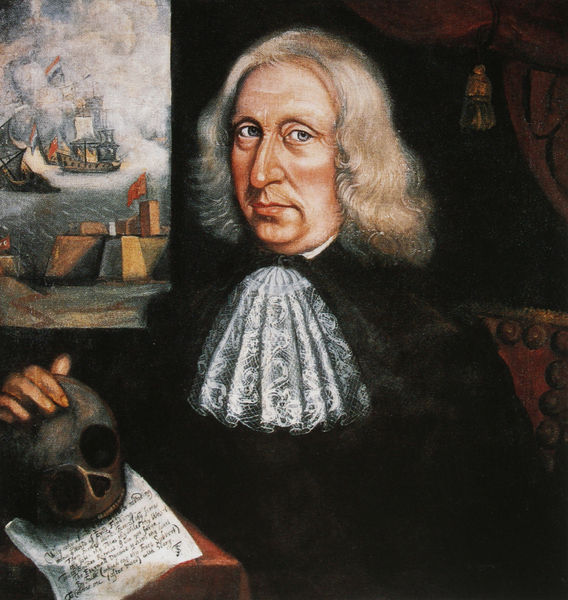
Titel: Selbstbildnis
Künstler: Thomas Smith
Standort: Worcester (Massachusetts)
Institution: Worcester Art Museum
Schlagwörter: blau, dunkel, feuer, gemälde, hand, himmel, kampf, kopf, mann, meer, schatten, wasser, weiß, wolken, see, sitzen, braun, fenster, frankreich, grau, haar, hell, hut, licht, mund, nase, raum, schwarz, stuhl, tisch, zimmer, ölbild, blick, rot, tuch, weg, muster, alt, blond, augen, barock, blass, gesicht, inkarnat, kragen, pelz, schädel, silber, spitze, tod, bild, bildnis, herr, holland, innenraum, niederlande, portrait, porträt, tischdecke, vorhang, öl, rauch, wege, haare, mantel, sessel, sitzend, spitzen, blatt, augenbrauen, blaue augen, bruststück, england, kinn, lippen, locken, rosa, scheitel, handel, fell, perücke, schiff, schiffe, schrift, segel, wangen, wellen, papier, sitz, fahnen, fahne, flagge, segelschiff, mauer, nebel, französisch, hafen, schiffahrt, brandung, dampf, krieg, schlacht, seestück, wogen, halstuch, dunkelrot, melancholie, kordel, quaste, rüschen, nieten, selbstporträt, knochen, vanitas, memento mori, vergänglichkeit, greis, zettel, burg, fenter, festung, dreiviertel, text, augenhöhlen, leinwand, krause, vertrag, skelett, totenkopf, doppelkinn, brief, troddel, pastor, priester, herz, gelehrter, flaggen, trottel, schriftstück, seefahrer, niederland, wandbild, totenschädel, testament, holländer, franzose, rumpf, perrücke, mediziner, barrock, seeschlacht, rote fahne, voltaire, columbus, vanitassymbol, spitzentuch, weißes haar, schwarzes gewand, weisshaarig, lochmuster, beffchen, riesennase, stuht, kamof, häkelarbeit, englandlocken, hand auflegen, häkelkragen, llippen, papierseite, toddel, intelligent, abot, inteliigenz, porträtportrait, dollepkinn